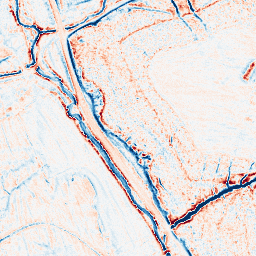
Category: edge_preserving
Decomposition family: anisotropic_diffusion
Decomposition parameters: iterations: 20
kappa: 100
gamma: 0.1
Upsampling method: quartic
Upsampling parameters: scale: 4
Upsampling scale: 4